Aerial crown-view tile of a tropical tree (Barro Colorado Island, Panama), acquired 20240918:
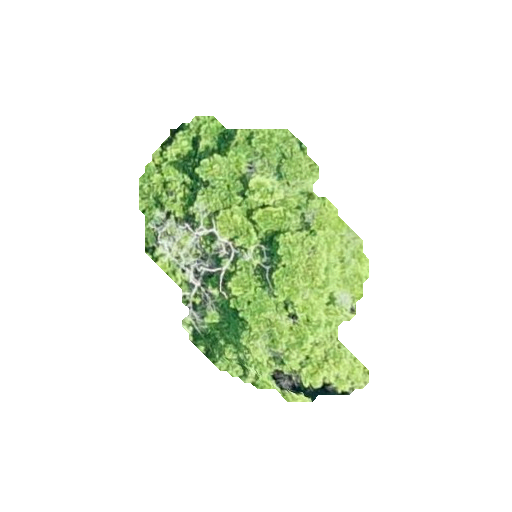
Species: Terminalia amazonia
GBIF accepted scientific name: Terminalia amazonica
Crown area: 70.564 m²